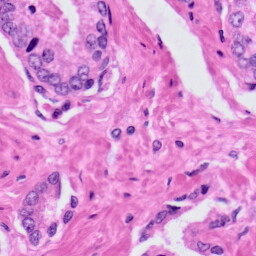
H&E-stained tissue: Prostate